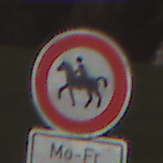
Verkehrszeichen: VerbotReiter
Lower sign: ZeitangabenMitBeschraenkungAufWochentage2
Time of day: MorningAfternoon
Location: Outdoor (Nature)
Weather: PartlyCloudy
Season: NotSpecified
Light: Natural